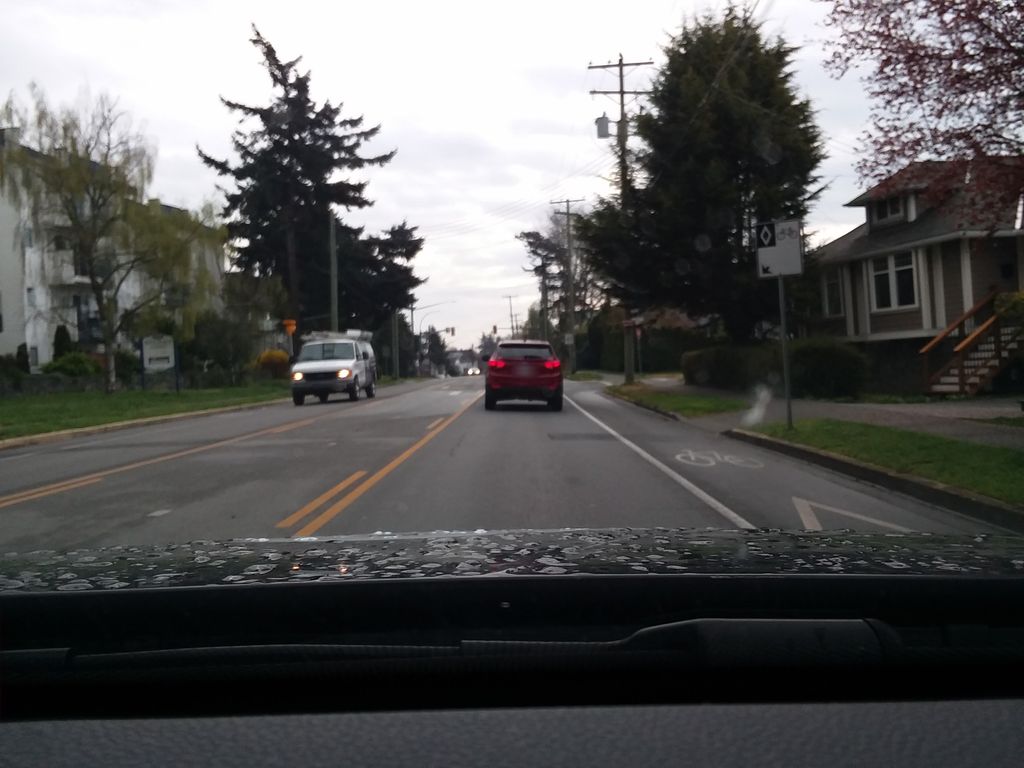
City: victoria